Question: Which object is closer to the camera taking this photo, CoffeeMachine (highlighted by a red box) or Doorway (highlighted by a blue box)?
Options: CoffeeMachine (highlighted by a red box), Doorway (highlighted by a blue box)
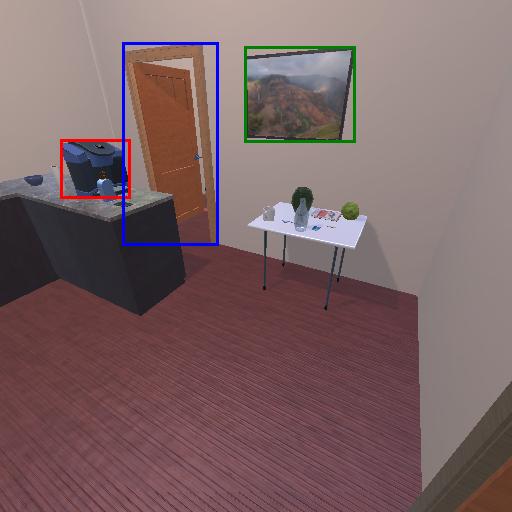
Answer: CoffeeMachine (highlighted by a red box)